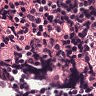
Metastatic tissue present: no